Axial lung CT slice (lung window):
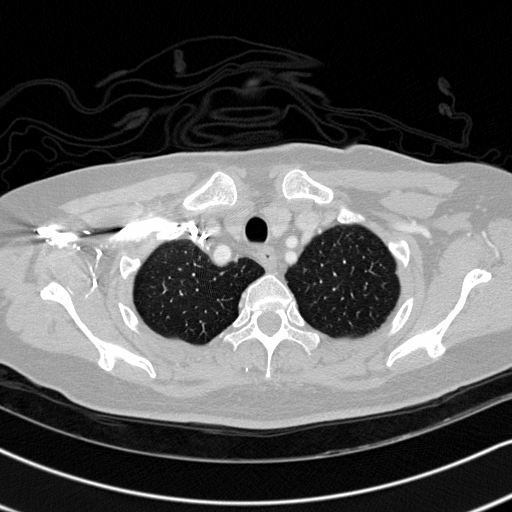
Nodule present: no